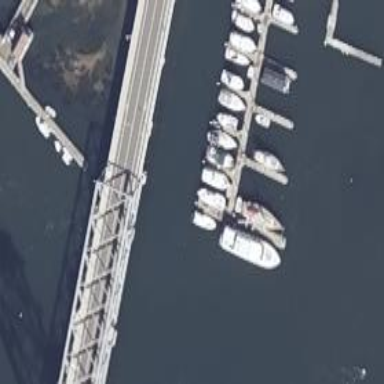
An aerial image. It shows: Man-made pier.